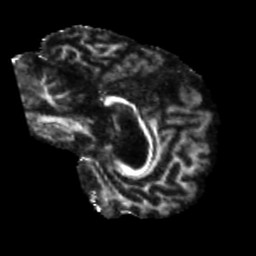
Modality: FA
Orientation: sagittal
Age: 46
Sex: male
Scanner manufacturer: siemens
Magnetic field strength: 3 T
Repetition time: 5.25 s
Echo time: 0.08 s